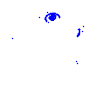
Particle: electron